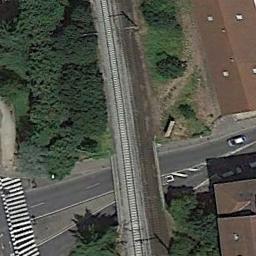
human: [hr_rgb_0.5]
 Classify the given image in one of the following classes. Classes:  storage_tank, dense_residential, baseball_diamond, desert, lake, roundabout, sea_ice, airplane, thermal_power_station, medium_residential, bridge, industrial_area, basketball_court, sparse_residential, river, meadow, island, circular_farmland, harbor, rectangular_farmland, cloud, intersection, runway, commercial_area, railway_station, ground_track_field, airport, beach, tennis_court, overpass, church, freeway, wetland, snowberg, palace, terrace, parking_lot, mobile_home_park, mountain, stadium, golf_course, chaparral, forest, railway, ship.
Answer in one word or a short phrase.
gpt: railway